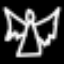
Label: angel